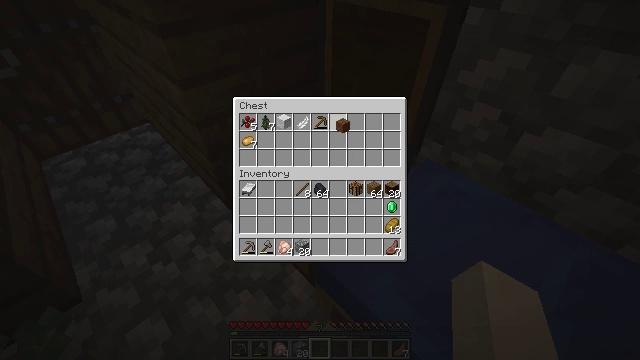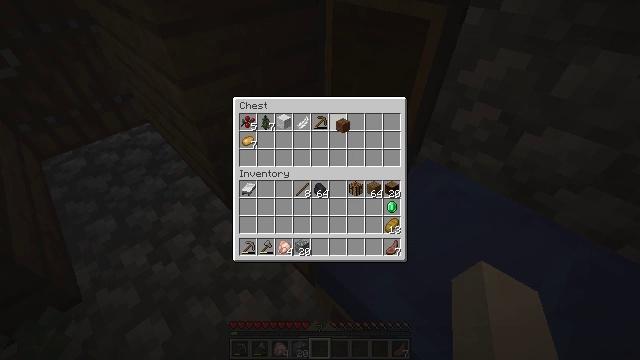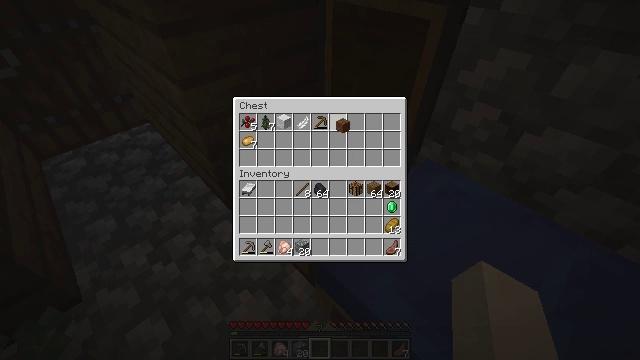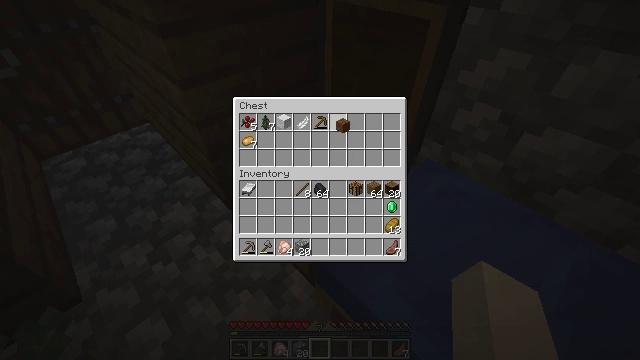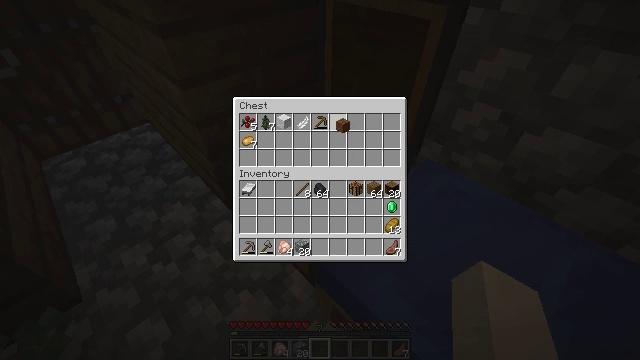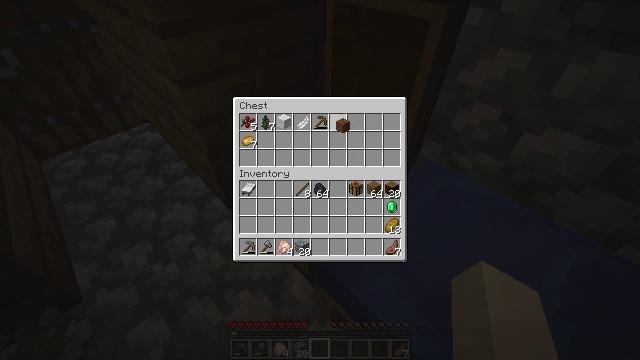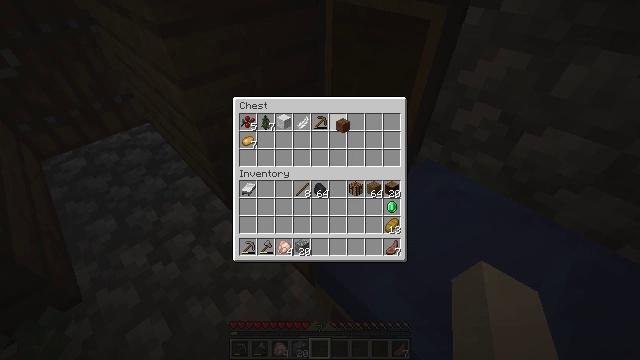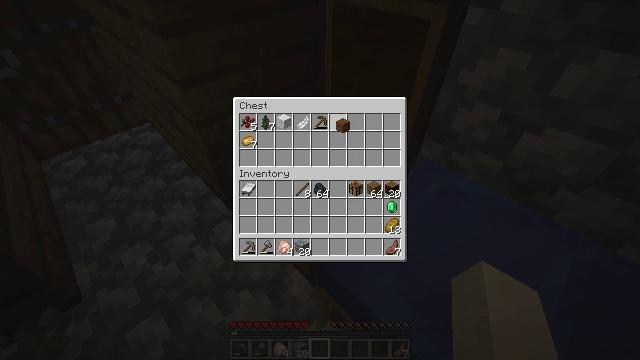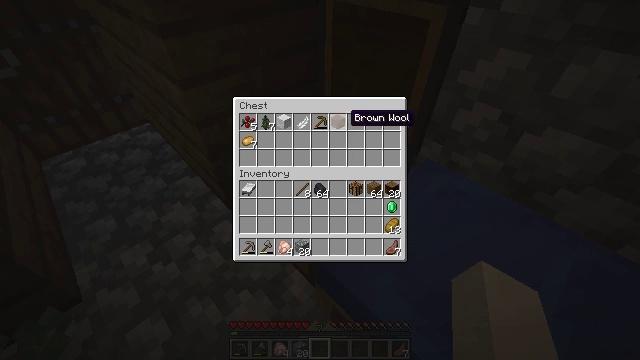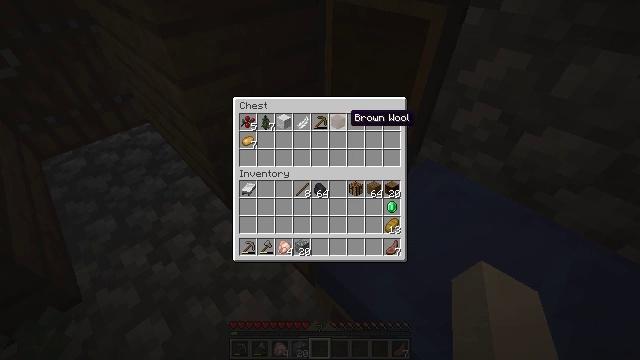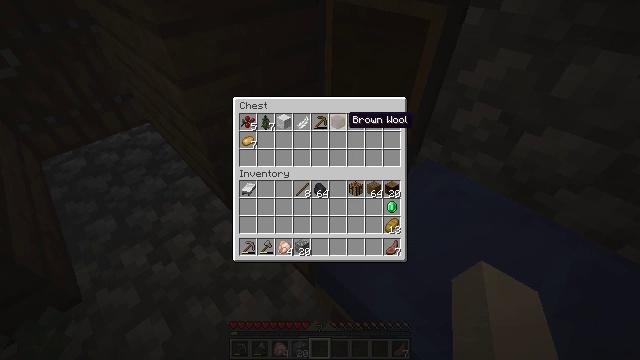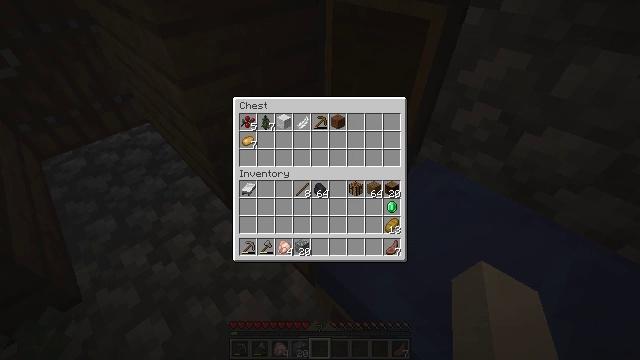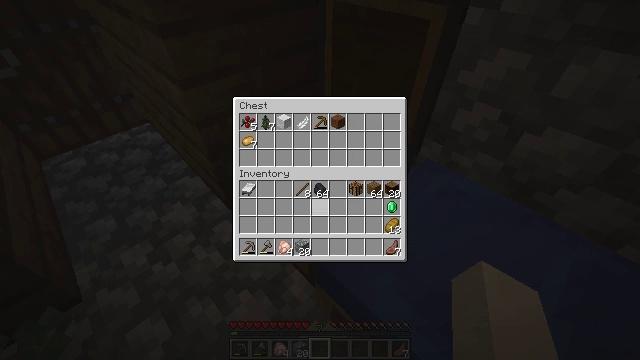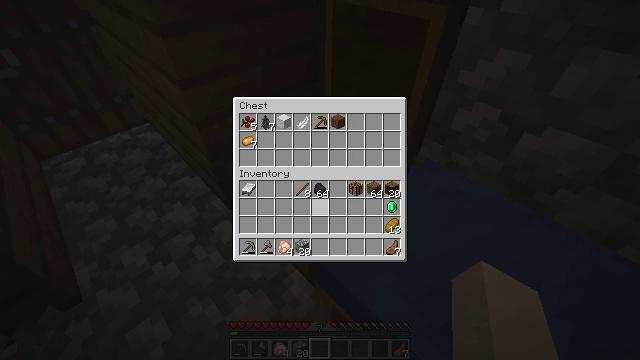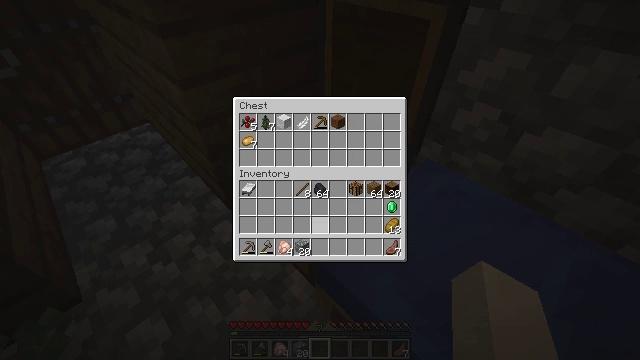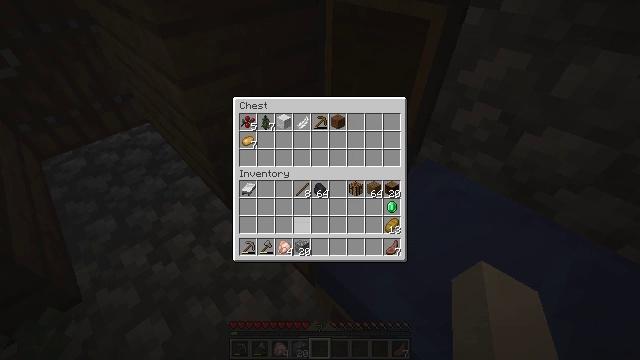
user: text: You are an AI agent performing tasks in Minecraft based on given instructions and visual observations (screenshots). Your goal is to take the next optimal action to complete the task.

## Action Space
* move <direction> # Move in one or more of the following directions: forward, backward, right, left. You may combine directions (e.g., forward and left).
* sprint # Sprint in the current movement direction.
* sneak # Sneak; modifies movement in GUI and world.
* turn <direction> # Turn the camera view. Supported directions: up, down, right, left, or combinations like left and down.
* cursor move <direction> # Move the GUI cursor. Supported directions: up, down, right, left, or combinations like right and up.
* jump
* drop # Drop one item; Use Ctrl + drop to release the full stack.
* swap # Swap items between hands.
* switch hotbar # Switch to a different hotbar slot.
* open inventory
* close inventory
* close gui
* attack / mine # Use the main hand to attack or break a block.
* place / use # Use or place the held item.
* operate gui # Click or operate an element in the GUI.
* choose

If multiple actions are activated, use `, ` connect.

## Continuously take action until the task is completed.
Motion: motion action
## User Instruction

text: Use the furnace to make a cooked porkchop.
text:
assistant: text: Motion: no_op
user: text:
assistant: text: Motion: no_op
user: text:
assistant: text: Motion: no_op
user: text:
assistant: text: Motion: no_op
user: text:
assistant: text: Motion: no_op
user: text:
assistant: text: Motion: operate gui
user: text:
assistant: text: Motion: operate gui
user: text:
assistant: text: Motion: no_op
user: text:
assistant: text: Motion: no_op
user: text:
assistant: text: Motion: no_op
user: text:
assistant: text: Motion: cursor move left and down
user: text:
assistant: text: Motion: cursor move left and down
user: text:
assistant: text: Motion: cursor move down
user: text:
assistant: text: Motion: no_op
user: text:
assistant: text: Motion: no_op
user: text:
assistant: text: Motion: cursor move down
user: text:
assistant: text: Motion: cursor move down
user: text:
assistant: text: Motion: no_op
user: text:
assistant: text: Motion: no_op
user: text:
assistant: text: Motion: no_op
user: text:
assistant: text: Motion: no_op
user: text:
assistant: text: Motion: no_op
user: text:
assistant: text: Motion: no_op
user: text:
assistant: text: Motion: no_op
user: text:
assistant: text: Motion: operate gui
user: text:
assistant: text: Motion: operate gui
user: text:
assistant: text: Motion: operate gui
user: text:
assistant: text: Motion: no_op
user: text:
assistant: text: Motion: no_op
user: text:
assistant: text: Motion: no_op